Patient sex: M
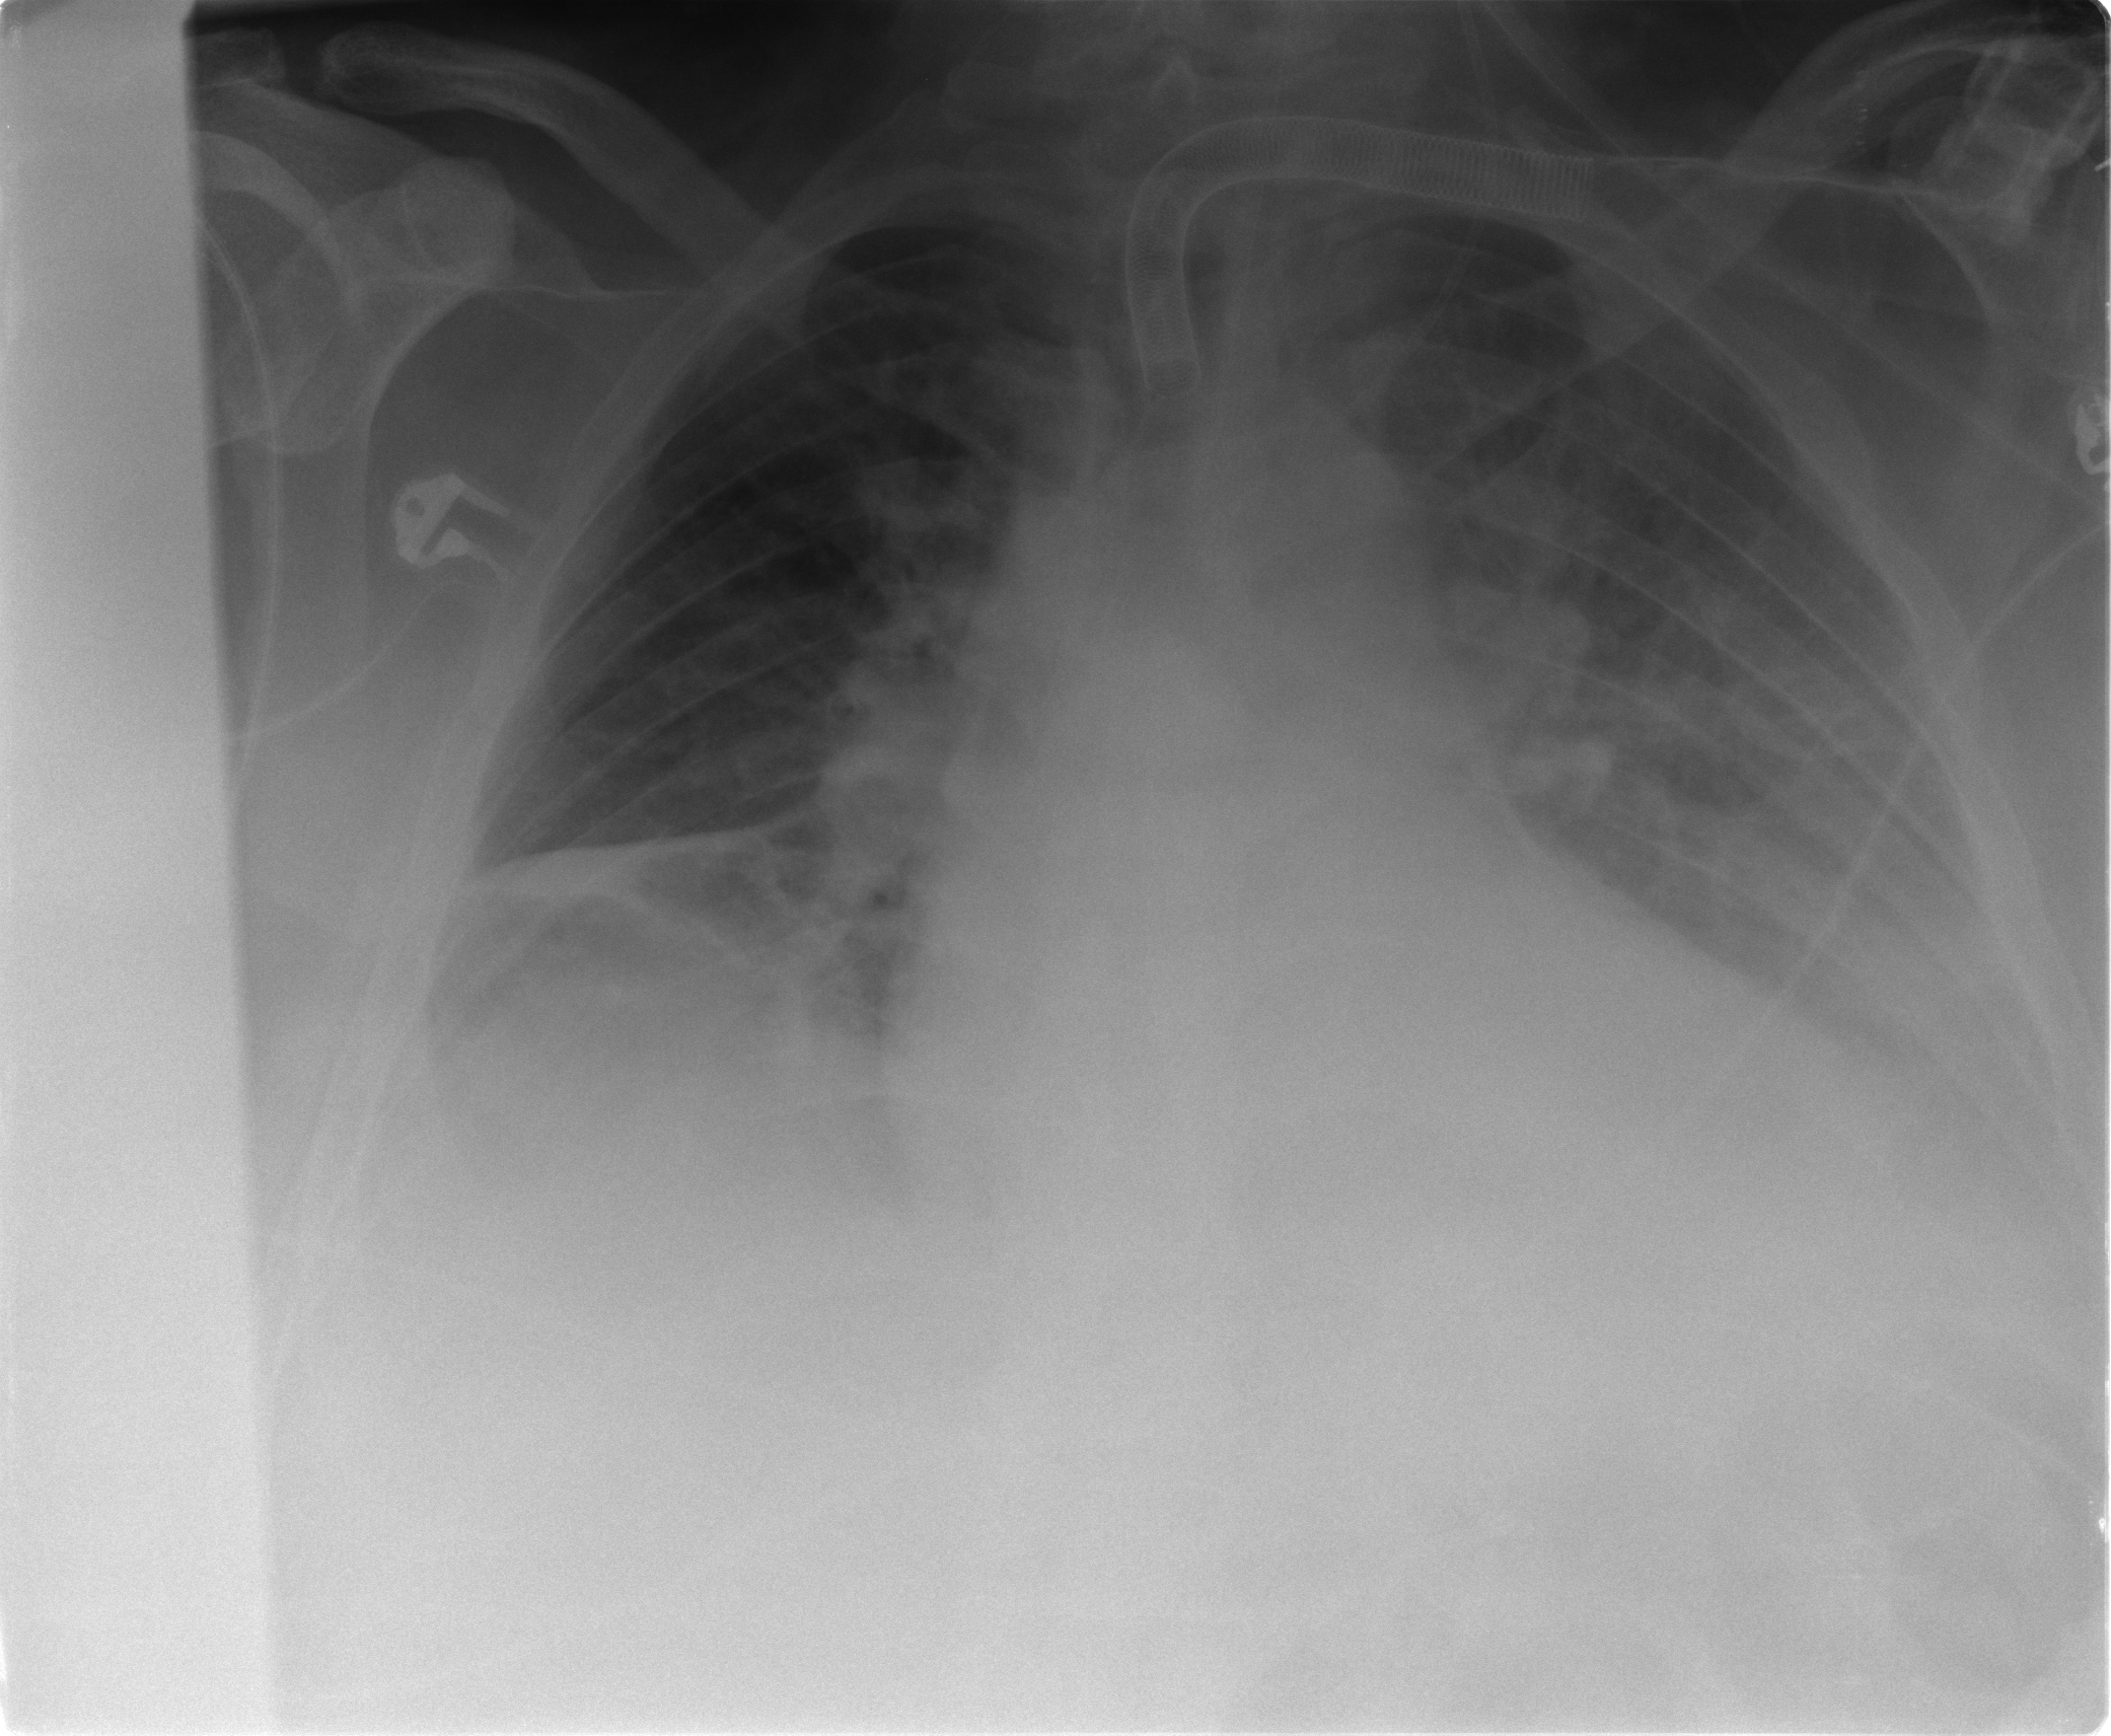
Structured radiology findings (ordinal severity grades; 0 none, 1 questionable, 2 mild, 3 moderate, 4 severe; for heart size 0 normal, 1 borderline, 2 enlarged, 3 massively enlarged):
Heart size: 2
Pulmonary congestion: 3
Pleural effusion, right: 2
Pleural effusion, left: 3
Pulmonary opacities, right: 0
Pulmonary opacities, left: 0
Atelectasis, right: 2
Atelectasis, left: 2